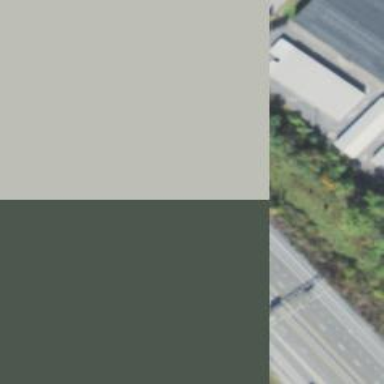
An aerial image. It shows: Primary highway bridge on expressway.